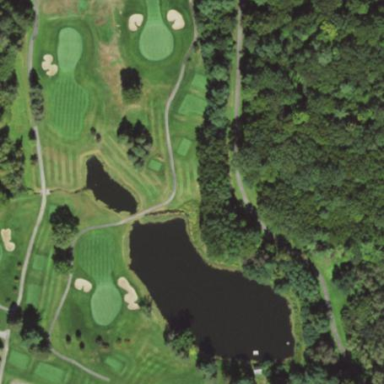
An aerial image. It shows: Water hazard in golf course. The hazard is natural water feature.